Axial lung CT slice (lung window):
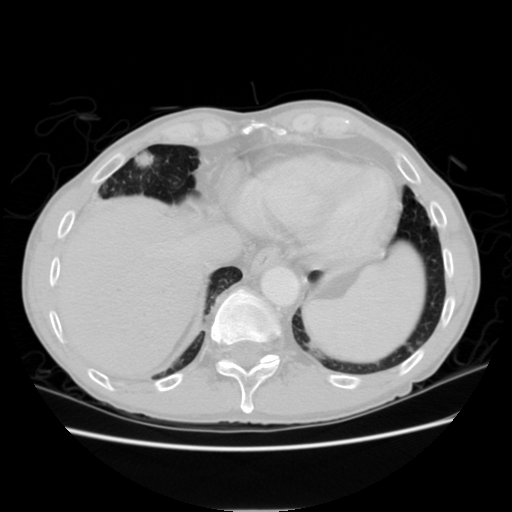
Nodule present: yes
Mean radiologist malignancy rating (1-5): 4.5